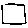
Label: square